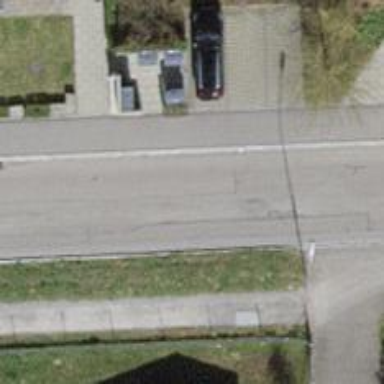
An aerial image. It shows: Asphalt sidewalk along the footway.